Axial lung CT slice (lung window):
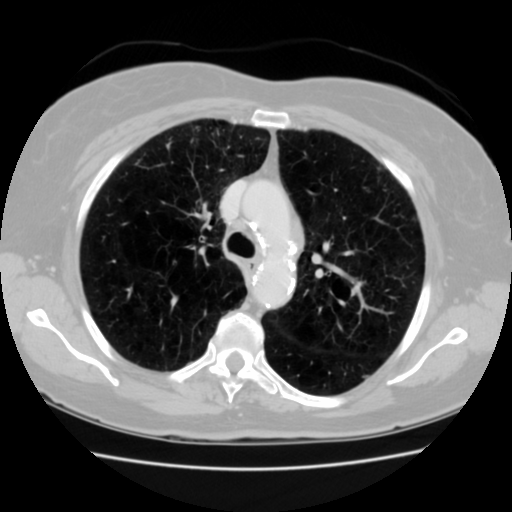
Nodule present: no